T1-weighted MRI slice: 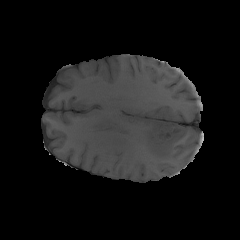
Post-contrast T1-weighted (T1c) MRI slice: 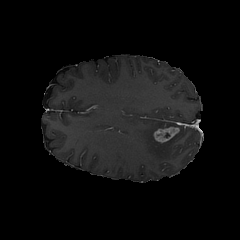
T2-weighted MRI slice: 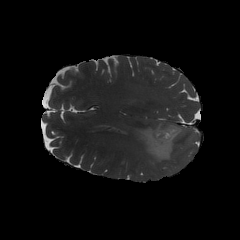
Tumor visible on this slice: yes